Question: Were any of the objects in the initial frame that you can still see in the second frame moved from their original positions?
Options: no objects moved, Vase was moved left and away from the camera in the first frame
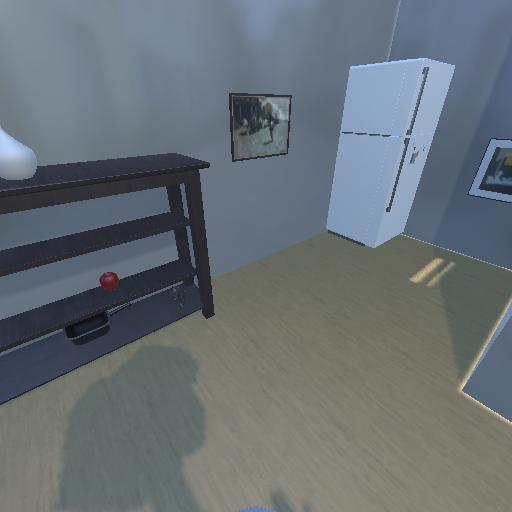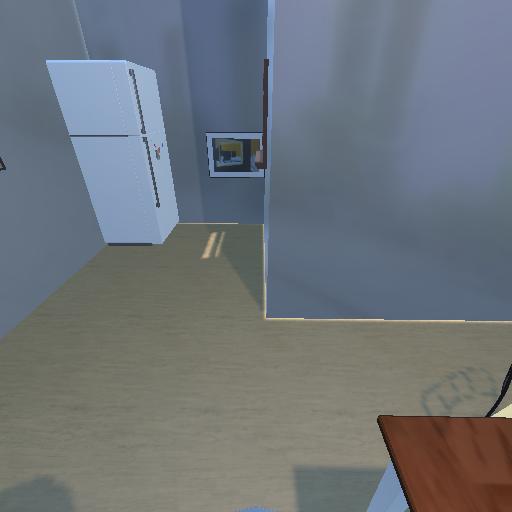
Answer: no objects moved